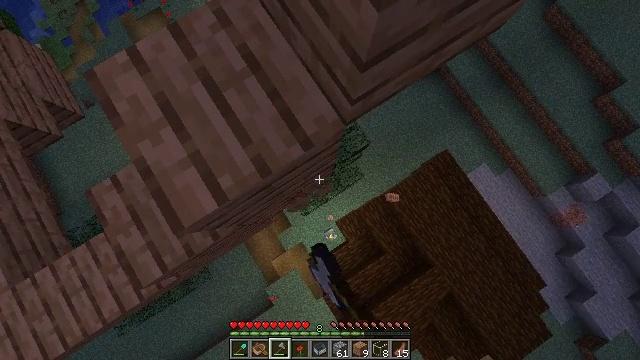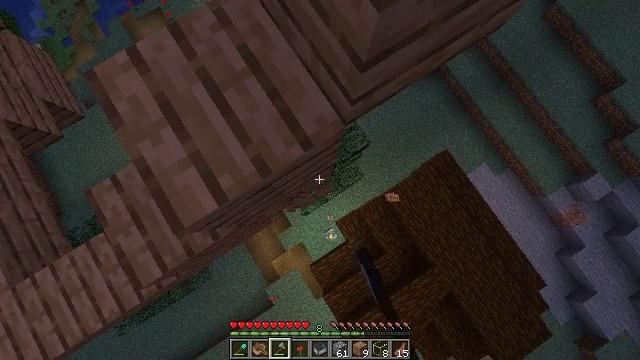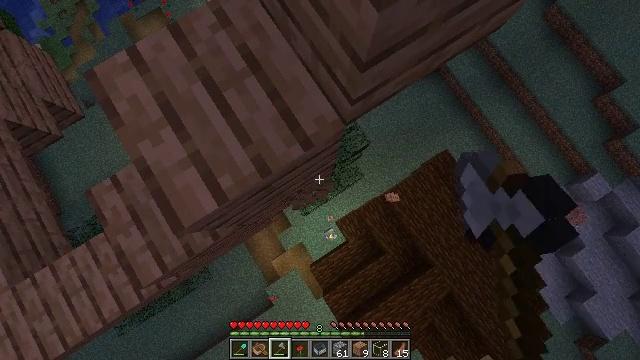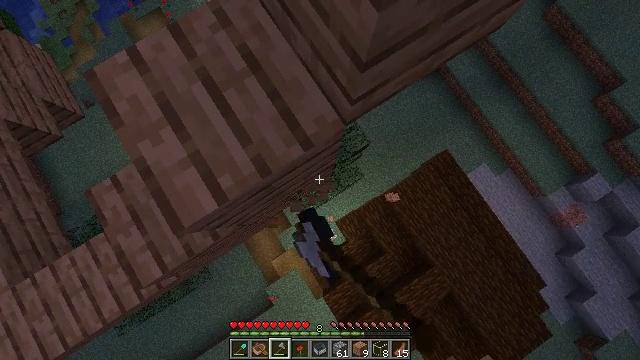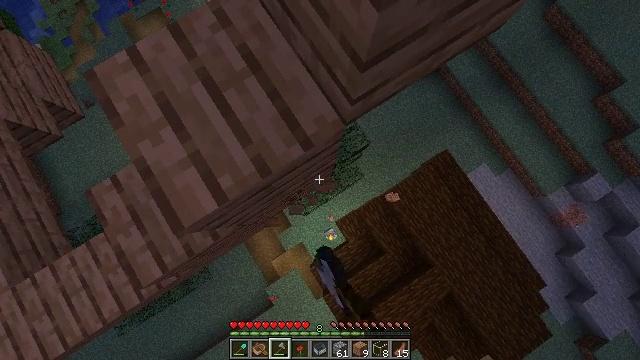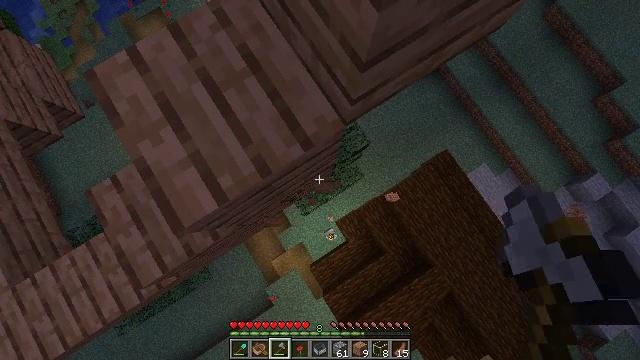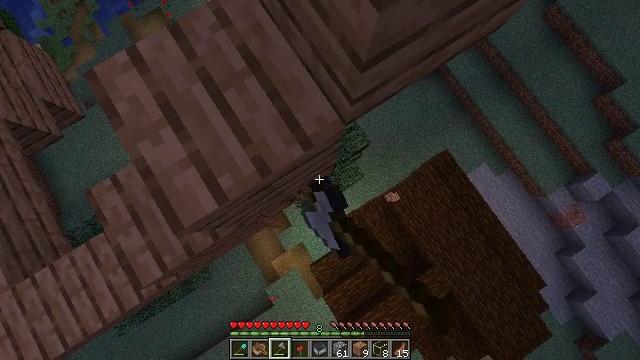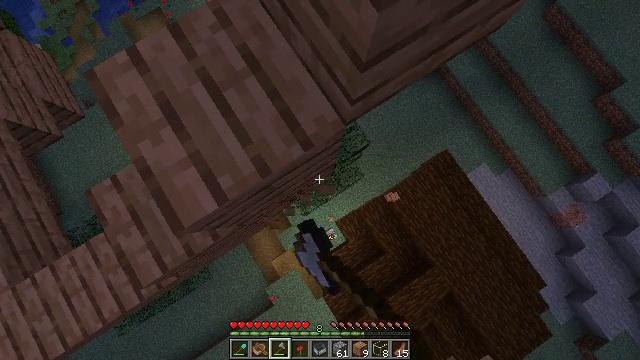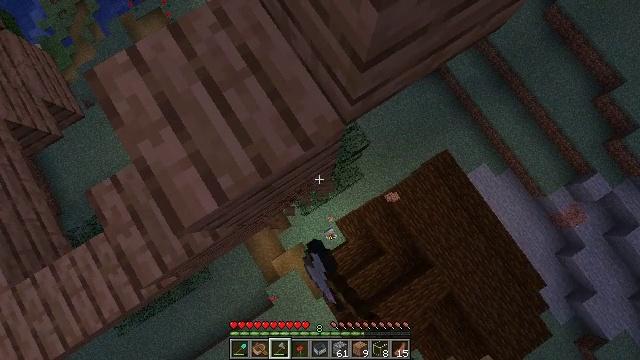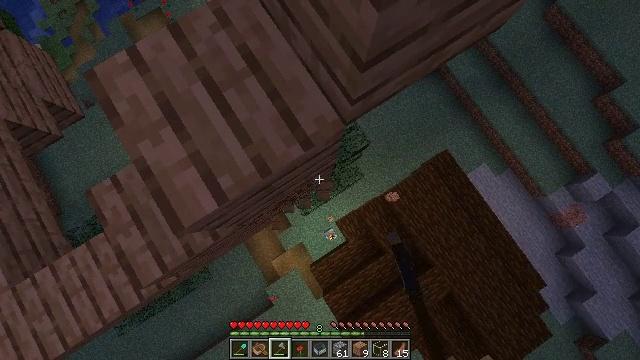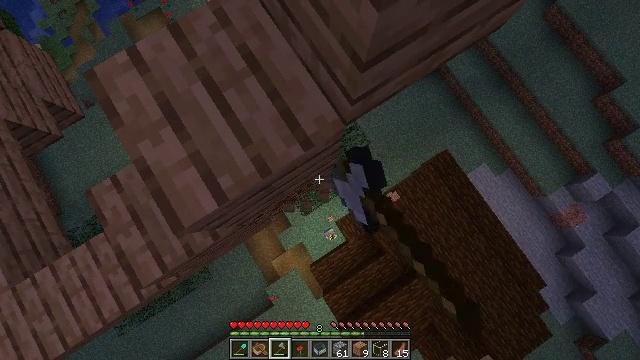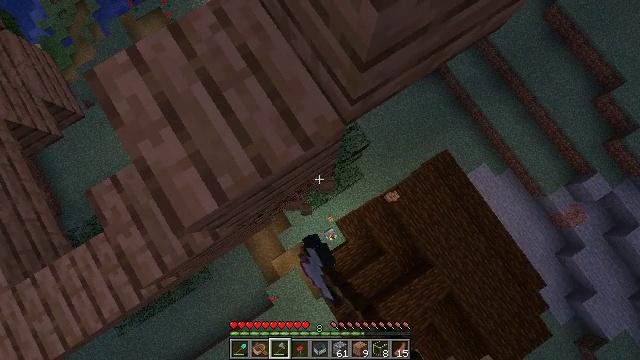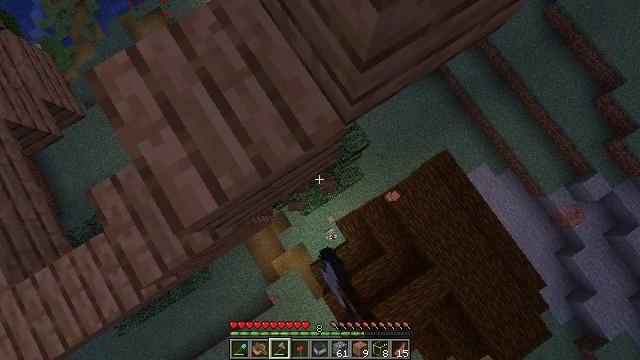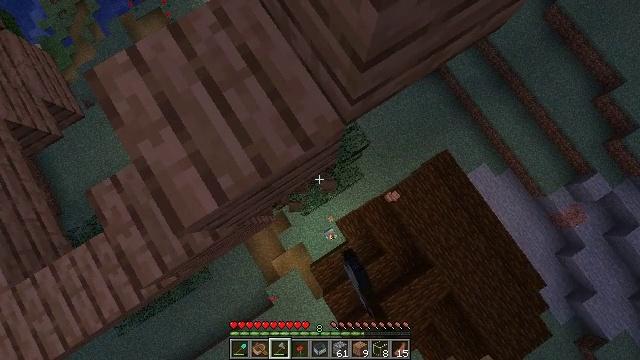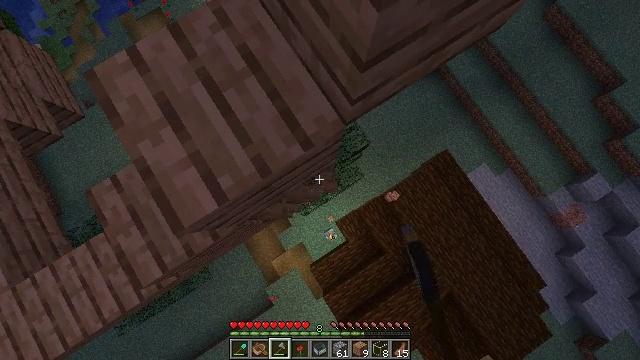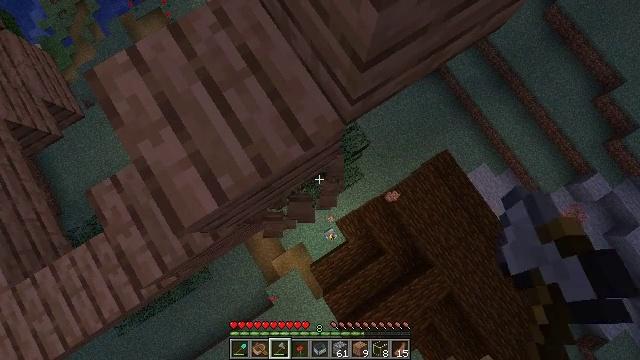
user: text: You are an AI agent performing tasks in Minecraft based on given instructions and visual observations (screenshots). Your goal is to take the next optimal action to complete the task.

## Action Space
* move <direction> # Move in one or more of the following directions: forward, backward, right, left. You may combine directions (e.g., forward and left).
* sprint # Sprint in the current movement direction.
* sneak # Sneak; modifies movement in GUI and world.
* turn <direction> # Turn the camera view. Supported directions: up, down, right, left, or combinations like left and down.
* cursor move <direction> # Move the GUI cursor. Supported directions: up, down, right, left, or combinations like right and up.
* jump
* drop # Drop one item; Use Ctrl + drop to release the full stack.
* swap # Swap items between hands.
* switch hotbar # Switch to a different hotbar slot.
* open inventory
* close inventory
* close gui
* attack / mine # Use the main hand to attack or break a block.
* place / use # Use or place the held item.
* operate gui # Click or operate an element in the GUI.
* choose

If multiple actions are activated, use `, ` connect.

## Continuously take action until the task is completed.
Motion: motion action
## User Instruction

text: Break the jungle planks to recycle them.
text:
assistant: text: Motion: sneak, attack / mine
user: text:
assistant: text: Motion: sneak, attack / mine
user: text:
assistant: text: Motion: sneak, attack / mine
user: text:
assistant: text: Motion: sneak, attack / mine
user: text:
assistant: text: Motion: sneak, attack / mine
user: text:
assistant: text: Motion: sneak, attack / mine
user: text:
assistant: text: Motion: sneak, attack / mine
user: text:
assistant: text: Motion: sneak, attack / mine
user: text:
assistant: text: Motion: sneak, attack / mine
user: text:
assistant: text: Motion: sneak, attack / mine
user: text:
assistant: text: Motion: sneak, attack / mine
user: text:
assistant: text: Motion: sneak, attack / mine
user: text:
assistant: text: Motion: sneak, attack / mine
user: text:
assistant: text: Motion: sneak, attack / mine
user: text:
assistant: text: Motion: sneak, attack / mine
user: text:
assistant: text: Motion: sneak, attack / mine
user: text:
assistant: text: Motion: sneak, attack / mine
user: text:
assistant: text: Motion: sneak
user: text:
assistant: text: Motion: sneak, turn left and up
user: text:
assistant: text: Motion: sneak, turn left and up
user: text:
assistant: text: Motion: move forward, sneak, turn left and up
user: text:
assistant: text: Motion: move forward, sneak, turn left and up
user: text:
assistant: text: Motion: move forward, sneak
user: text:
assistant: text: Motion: move forward, sneak
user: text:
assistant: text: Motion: move forward, sneak
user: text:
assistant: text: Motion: move forward, sneak
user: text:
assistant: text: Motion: move forward, sneak, turn right
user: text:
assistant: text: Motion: move forward, sneak
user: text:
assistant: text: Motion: move forward, sneak
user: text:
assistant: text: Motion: move forward, sneak